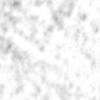
Label: no_change